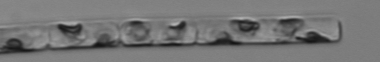
Label: Guinardia_delicatula